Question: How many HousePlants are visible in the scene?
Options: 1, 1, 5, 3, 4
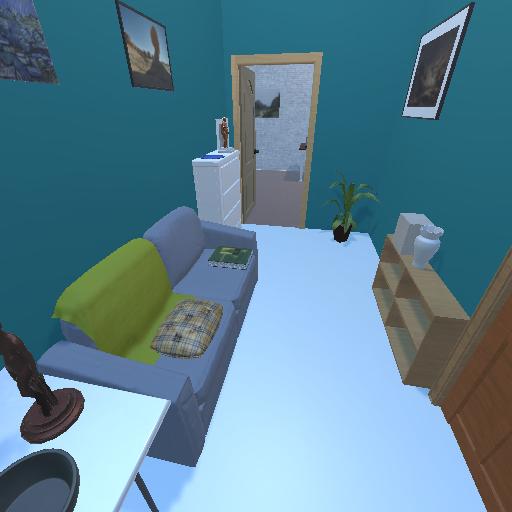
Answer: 1